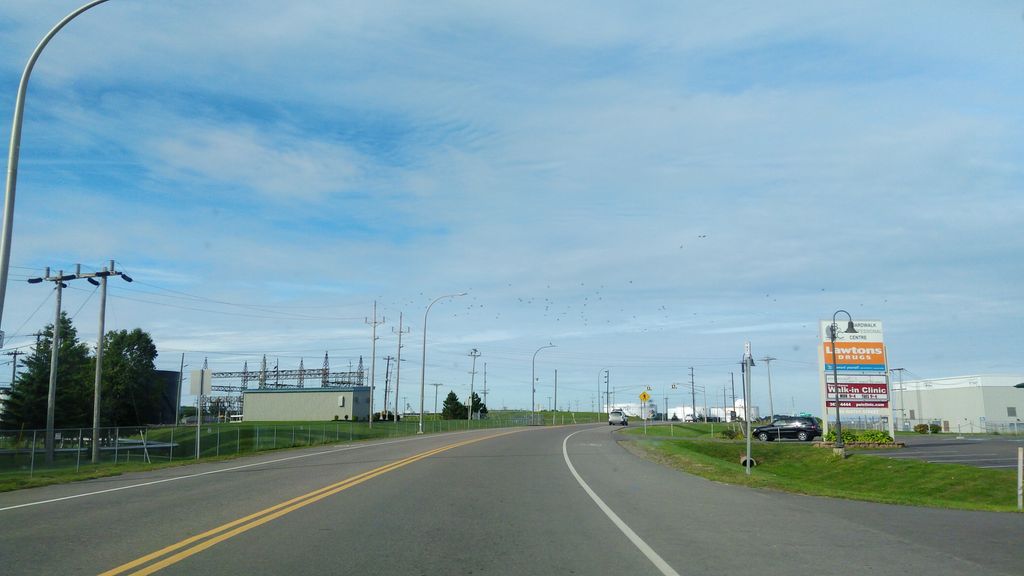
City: charlottetown